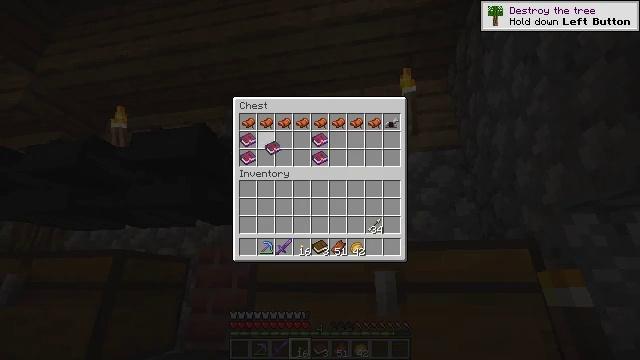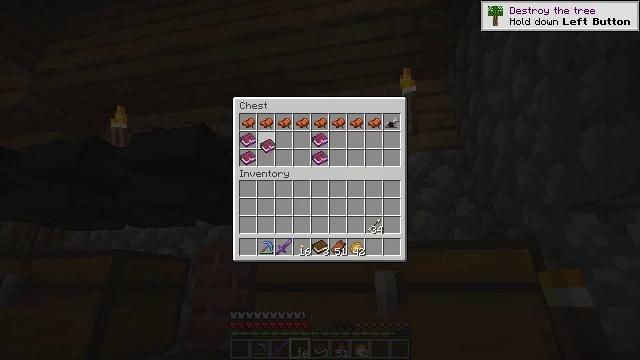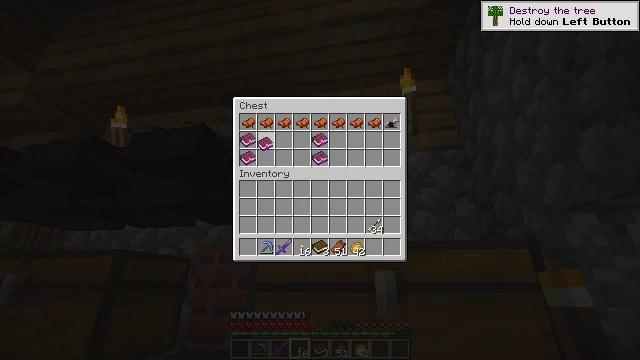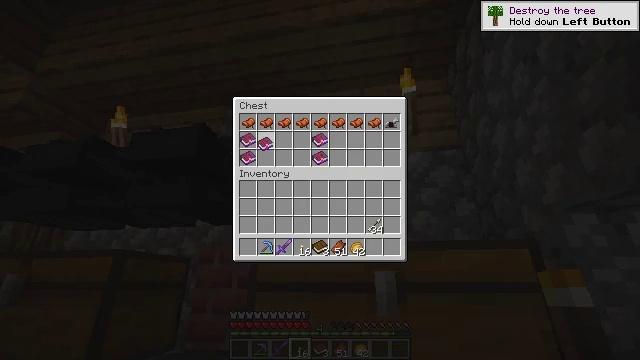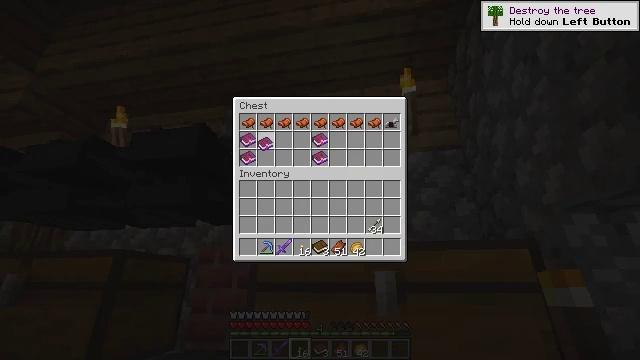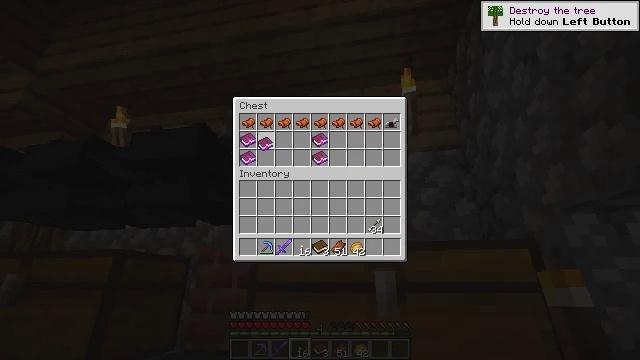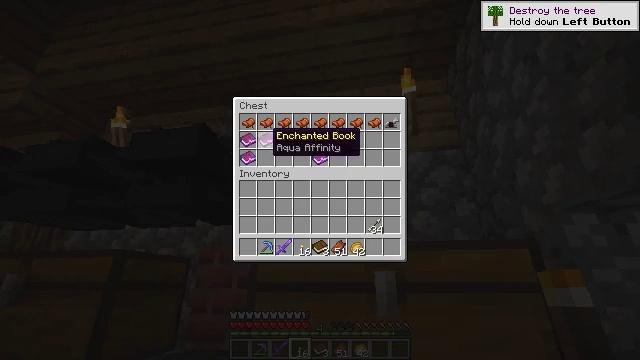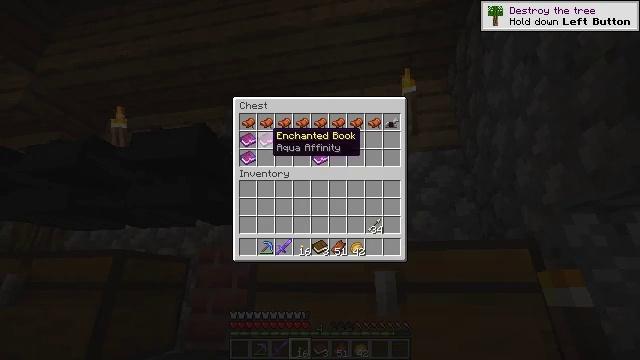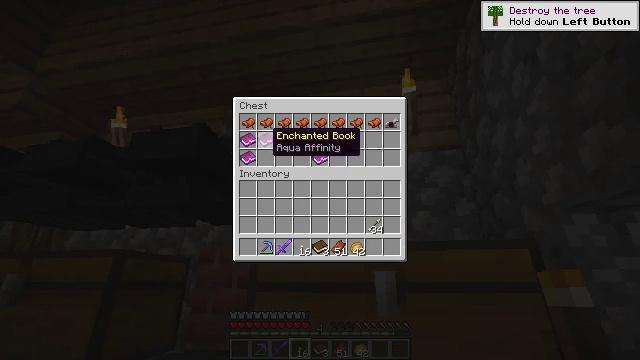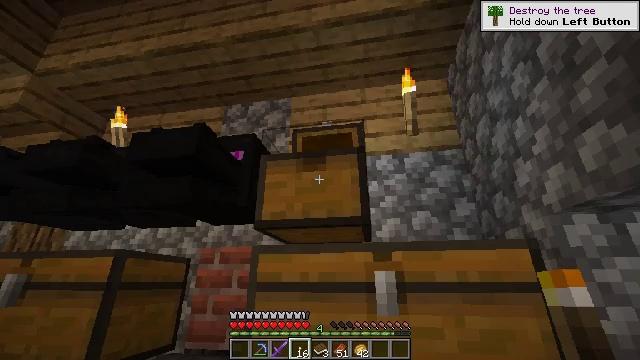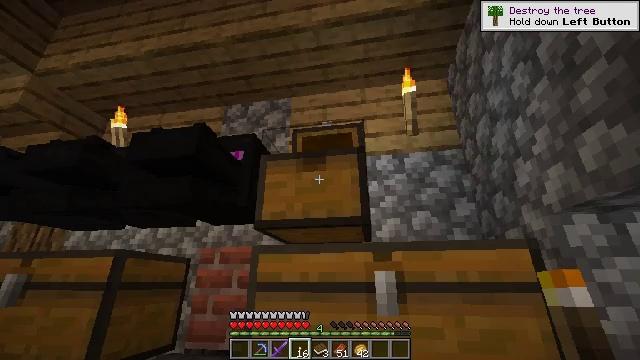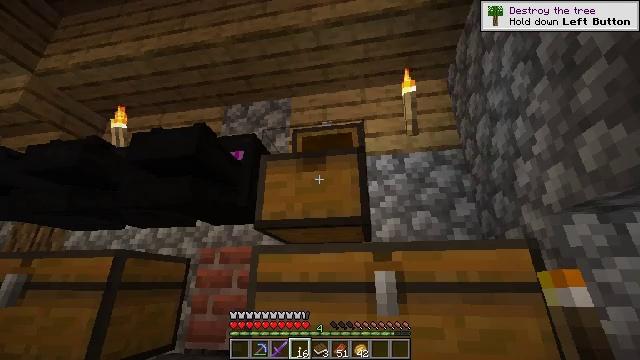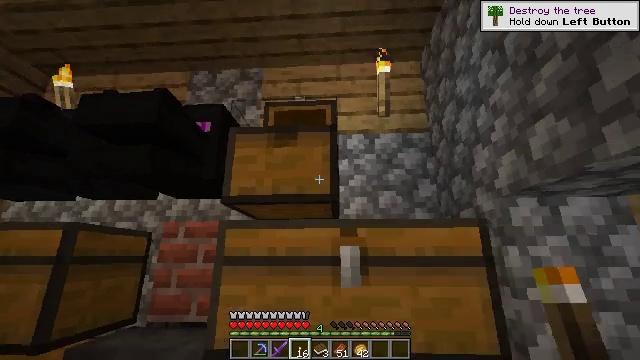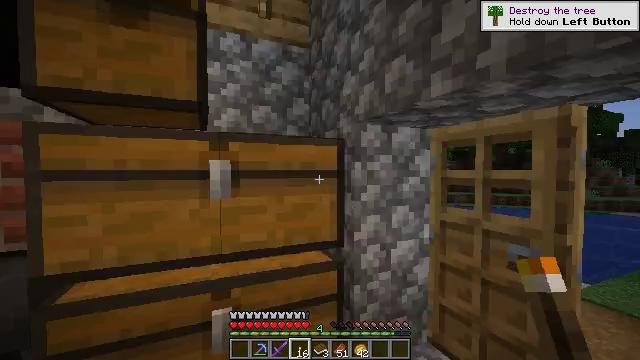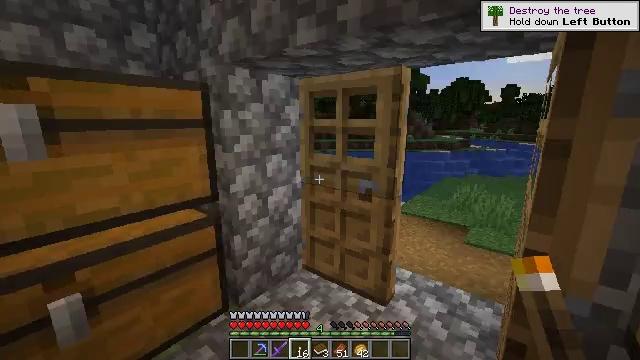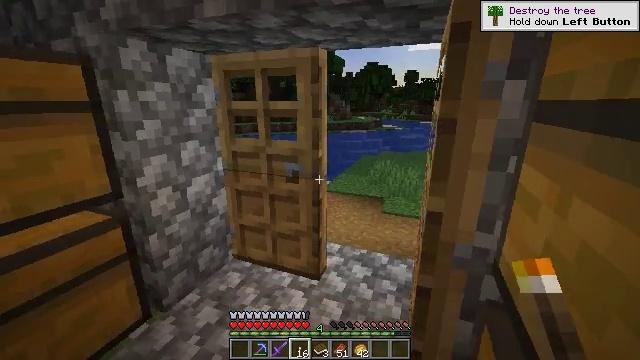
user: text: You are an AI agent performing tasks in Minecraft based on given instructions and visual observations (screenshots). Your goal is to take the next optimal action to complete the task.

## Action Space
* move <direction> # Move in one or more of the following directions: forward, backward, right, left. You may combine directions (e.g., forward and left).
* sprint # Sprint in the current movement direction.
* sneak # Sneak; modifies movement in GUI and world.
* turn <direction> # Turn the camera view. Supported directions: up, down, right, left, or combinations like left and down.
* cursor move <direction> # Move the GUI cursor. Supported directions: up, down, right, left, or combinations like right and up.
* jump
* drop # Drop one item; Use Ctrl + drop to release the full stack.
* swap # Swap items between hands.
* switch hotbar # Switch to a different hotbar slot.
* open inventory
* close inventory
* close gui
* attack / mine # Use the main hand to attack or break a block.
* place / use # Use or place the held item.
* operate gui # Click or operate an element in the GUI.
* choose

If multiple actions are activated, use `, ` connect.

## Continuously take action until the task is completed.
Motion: motion action
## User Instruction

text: Craft gold nugget in the crafting table.
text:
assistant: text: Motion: no_op
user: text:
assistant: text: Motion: no_op
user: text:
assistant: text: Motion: operate gui
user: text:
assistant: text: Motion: operate gui
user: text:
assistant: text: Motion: operate gui
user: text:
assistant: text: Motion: no_op
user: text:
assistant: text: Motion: no_op
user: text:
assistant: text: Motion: no_op
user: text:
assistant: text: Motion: close inventory
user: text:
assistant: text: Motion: close inventory
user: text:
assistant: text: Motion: close inventory
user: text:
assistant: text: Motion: turn right and down
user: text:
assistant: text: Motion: turn right and down
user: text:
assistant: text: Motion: turn right and down
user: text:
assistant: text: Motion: turn right and down
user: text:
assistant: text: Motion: turn up
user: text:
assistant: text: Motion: turn up
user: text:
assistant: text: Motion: no_op
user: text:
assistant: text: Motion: turn right
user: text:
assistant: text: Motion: turn down
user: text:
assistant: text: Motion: turn down
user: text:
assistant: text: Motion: turn right
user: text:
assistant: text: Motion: move forward, turn right
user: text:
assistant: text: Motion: move forward
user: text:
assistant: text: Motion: move forward
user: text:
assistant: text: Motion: move forward and move left
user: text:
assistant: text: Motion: move forward and move left, turn right and up
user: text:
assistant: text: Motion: move forward and move left, turn right
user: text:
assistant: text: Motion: move forward, turn right
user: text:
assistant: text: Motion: move forward and move right, turn right